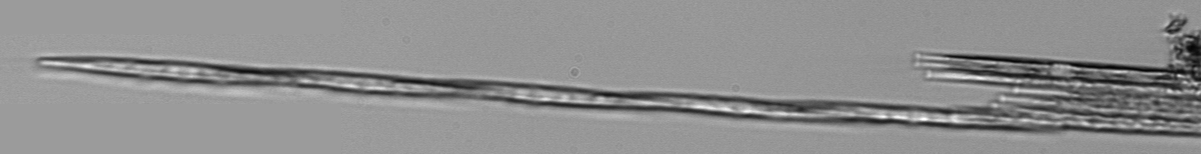
Label: Bacillaria